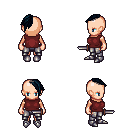
a pixel art fantasy rpg character, female body template, human, light skin, maroon sleeveless shirt, metal pants, raven long mohawk hairstyle, metal boots, dagger, four views (front, back, left, right), 2x2 character sprite sheet, small pixel art, hard edges, no anti-aliasing